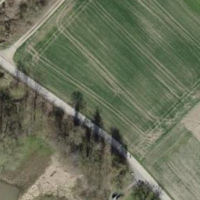
EUNIS habitat code: 52
Species observed at this site:
Certhia brachydactyla
Podiceps cristatus
Cyanistes caeruleus
Equisetum telmateia
Alcedo atthis
Botaurus stellaris
Fringilla coelebs
Buteo buteo
Mareca penelope
Dactylis glomerata
Carduelis carduelis
Columba palumbus
Muscicapa striata
Turdus merula
Phalacrocorax carbo
Phylloscopus collybita
Cygnus olor
Gallinula chloropus
Ardea alba
Prunus padus
Erithacus rubecula
Epilobium hirsutum
Prunus spinosa
Motacilla alba